Question: I've got a rails app with a navbar-top with a brand element. When I mouse over it the back of it turns black. I don't see anything on the browser console that helps here. Does anybody have some experience with this? Here's what it looks like:

Here's all the CSS that is displayed in the inspect element portion of the console:
'''
media="all"
.navbar .brand {
float: left;
padding: 20px 5px 5px 0px;
margin-left: -20px;
font-size: 35px;
font-weight: 200;
color: white;
text-shadow: 0 0px 0;
}
localhostmedia="all"
.navbar .brand {
float: left;
display: block;
padding: 10px 20px 10px;
margin-left: -20px;
font-size: 20px;
font-weight: 200;
color: #777777;
text-shadow: 0 1px 0 #ffffff;
}
localhostmedia="all"
a:visited {
color: #666;
}
localhostmedia="all"
a {
color: #000;
}
localhostmedia="all"
a {
color: #0088cc;
text-decoration: none;
}
user agent stylesheeta:-webkit-any-link {
color: -webkit-link;
text-decoration: underline;
cursor: auto;
}
Inherited from div.navbar-inner
localhostmedia="all"
.navbar-inner {
color: #fff !important;
text-shadow: 0 -1px 0 rgba(0, 0, 0, 0);
}
Inherited from body.main
localhostmedia="all"
body {
color: #333;
font-family: verdana, arial, helvetica, sans-serif;
font-size: 13px;
line-height: 18px;
}
localhostmedia="all"
body {
font-family: "Helvetica Neue", Helvetica, Arial, sans-serif;
font-size: 14px;
line-height: 20px;
color: #333333;
}
Inherited from html
localhostmedia="all"
html {
font-size: 100%;
'''
Here's the partial view that the navbar is part of:
'''
<div class="navbar navbar-top">
<div class="navbar-inner">
<div class="container-fluid">
<a class="brand" href=<%= root_path %>>Visual Haggard (beta)</a>
<ul class="nav">
<li><a href= <%= illustrations_path %>>Illustrations</a></li>
<li><a href= <%= novels_path %>>Novels</a></li>
<% if current_user %>
<li><a href= <%= editions_path %>>Editions</a></li>
<% end %>
</ul>
<%= form_tag search_path, :method => 'get', :class => "form-search", :style => "height:24px;" do %>
<div class="input-append" style="padding-top:5px;">
<%= text_field_tag :search, params[:search], :class=>"span3 watermark search-query", :placeholder => "novel, illustration, or tag..."%>
<button class="btn" type="submit"><i class="icon-search"></i></button>
</div>
<% end %>
</div>
</div>
</div>
'''
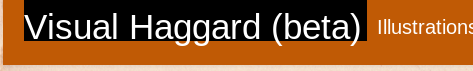
Answer: Most browsers (At least Safari and Chrome on mac) have an "Inspect element" option when you right click. From there, you can see all the css styles that are applying to the particular element, then overwrite it in your custom stylesheet. Posting the view and the css would allow a more specific response.
There's this bit in the css:
'''
a {
color: #000;
}
'''
It's probably overridden, but maybe it's taking precedence on :hover? I'd try specifying the a color to be transparent and see if that makes a difference. Possibly using:
'''
.navbar .brand:hover {
color: transparent;
}
'''
Sorry if it's not correct, I'm by no means a CSS expert.